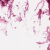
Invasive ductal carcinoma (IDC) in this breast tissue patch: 0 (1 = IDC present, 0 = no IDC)